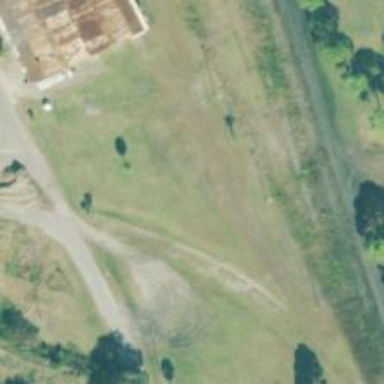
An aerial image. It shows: Abandoned railway spur.